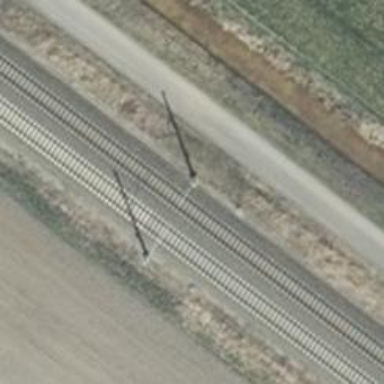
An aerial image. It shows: Milestone along the railway track with catenary mast.